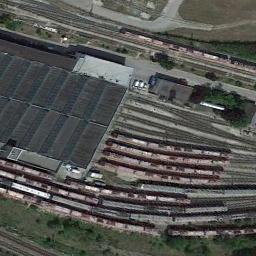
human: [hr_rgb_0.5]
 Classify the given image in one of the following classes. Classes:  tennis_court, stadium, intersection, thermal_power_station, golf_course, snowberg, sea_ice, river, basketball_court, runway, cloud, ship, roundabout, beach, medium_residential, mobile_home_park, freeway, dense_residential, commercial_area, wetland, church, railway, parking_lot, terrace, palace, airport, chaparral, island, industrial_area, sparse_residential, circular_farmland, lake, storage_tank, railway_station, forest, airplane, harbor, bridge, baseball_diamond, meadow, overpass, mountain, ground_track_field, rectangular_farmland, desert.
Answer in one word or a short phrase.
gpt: railway_station